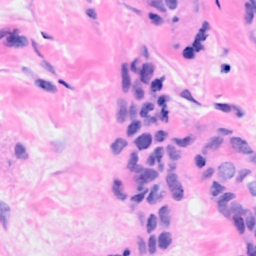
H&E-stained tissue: Breast